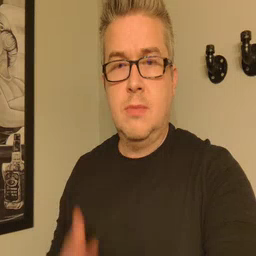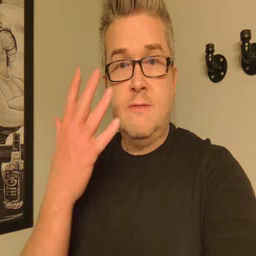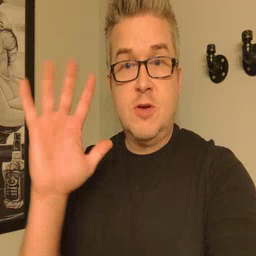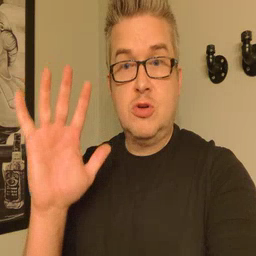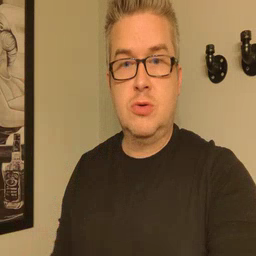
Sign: finish